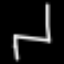
Label: chair